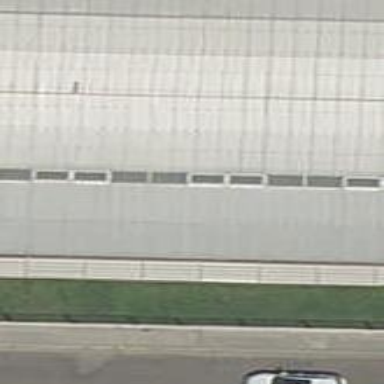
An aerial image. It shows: Industrial building housing car shop.